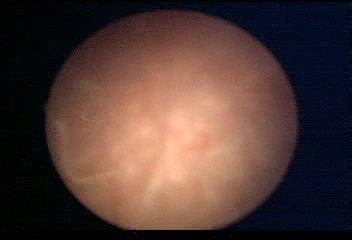
Modality: WLC
Class: Normal mucosa
Bladder cancer association: No